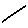
Label: line